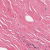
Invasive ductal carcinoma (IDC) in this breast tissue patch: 0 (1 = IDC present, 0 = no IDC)